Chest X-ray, PA view. Patient: 22 years old, sex M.
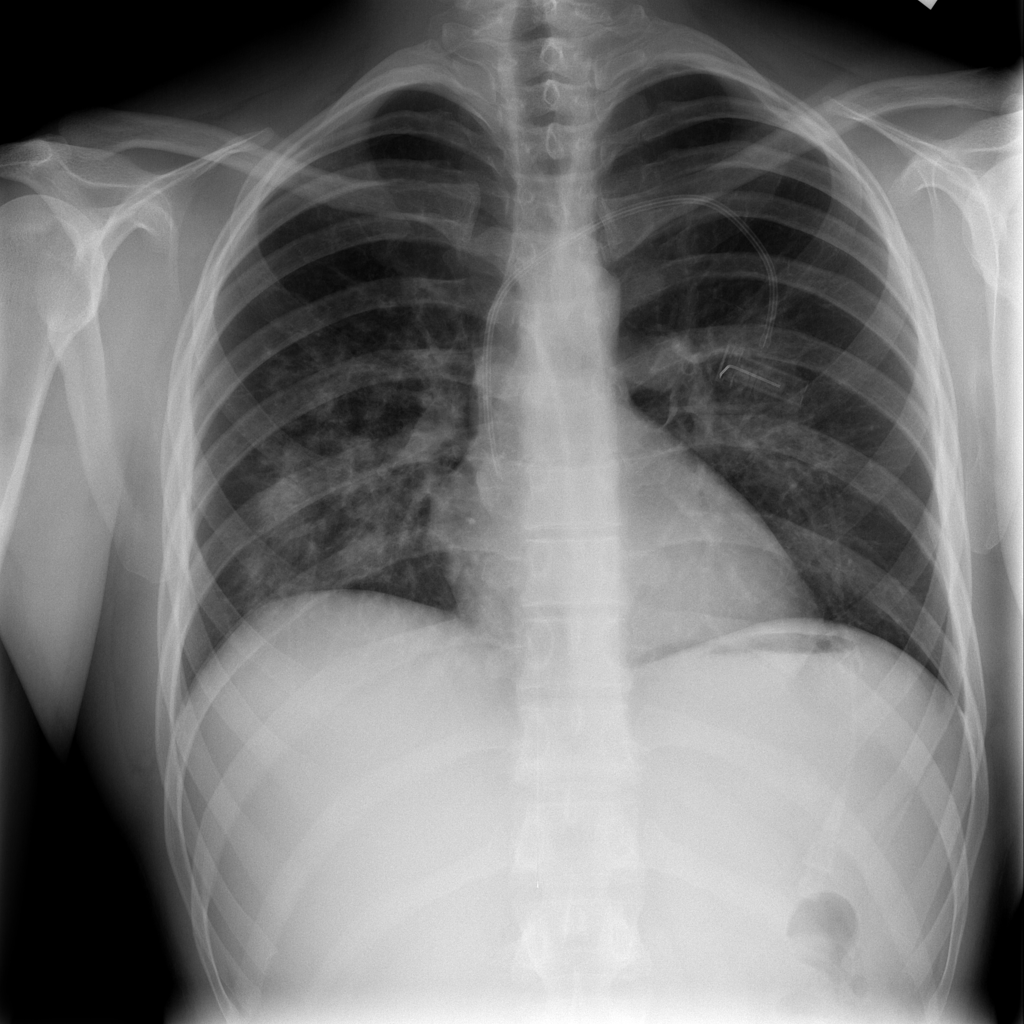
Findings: Infiltration